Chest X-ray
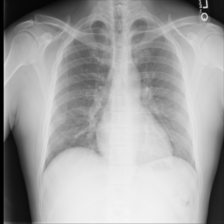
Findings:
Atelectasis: negative
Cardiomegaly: negative
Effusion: negative
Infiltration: negative
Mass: negative
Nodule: negative
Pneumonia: negative
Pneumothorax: negative
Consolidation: negative
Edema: negative
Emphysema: negative
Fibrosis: negative
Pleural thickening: negative
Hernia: negative